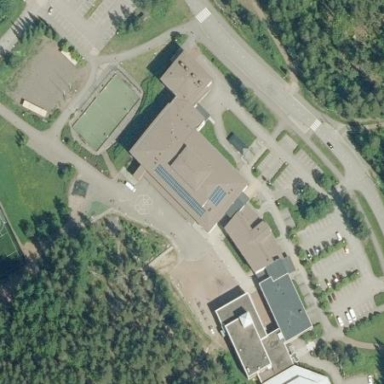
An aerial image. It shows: School.